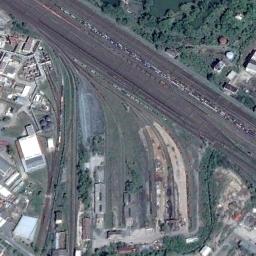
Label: railway_station